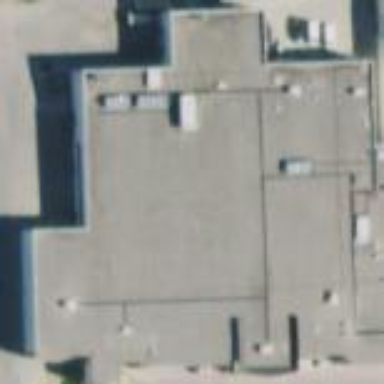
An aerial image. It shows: Supermarket building.